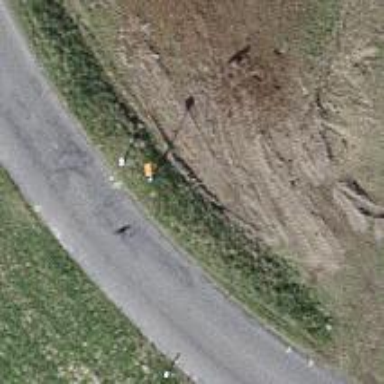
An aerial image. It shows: Pole with roofed pipeline marker.